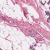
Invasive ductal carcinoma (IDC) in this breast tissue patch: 0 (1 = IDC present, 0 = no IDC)